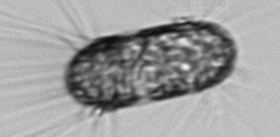
Label: Corethron_hystrix